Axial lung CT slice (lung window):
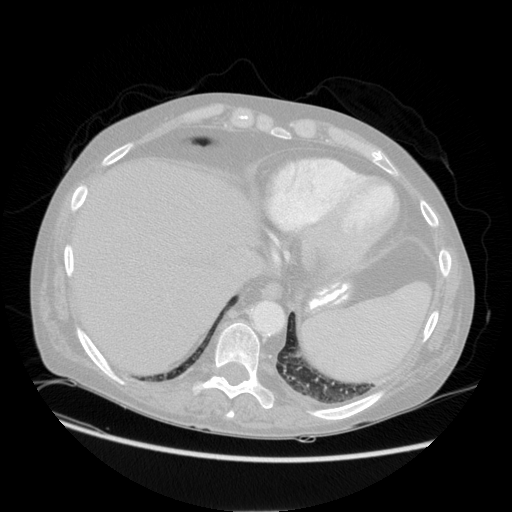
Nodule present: no